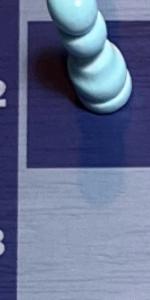
Label: Empty